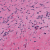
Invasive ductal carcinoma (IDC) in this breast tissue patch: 0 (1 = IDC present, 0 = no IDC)